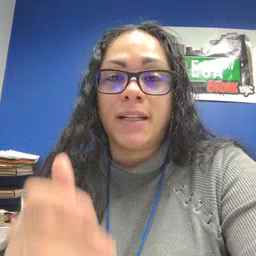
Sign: mitten